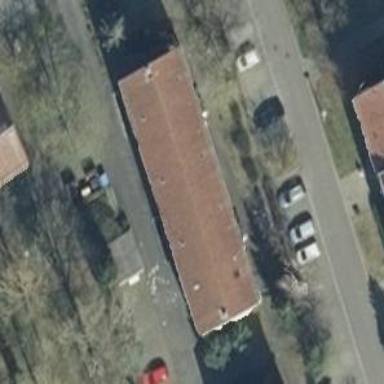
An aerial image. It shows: Gabled roof adorns the apartments building.